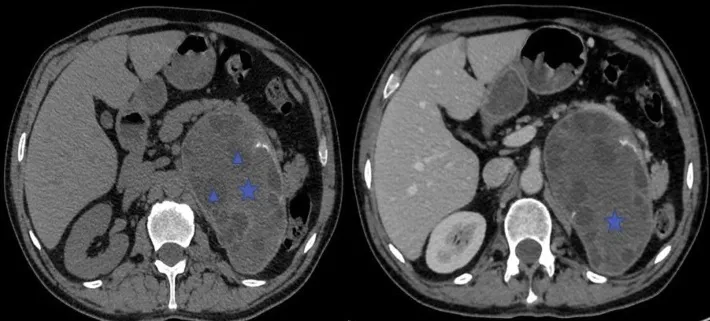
Axial unenhanced and contrast-enhanced axial CT showed a cystic echinococcus 3b of the WHO classification: unilocular cystic well defined cystic mass with daughter cysts. inside a mucinous or solid cyst matrix. (high density region). No significant enhancement has been detected in any part of the cyst.
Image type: radiology (ct)